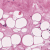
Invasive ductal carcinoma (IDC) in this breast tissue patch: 0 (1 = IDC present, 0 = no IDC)